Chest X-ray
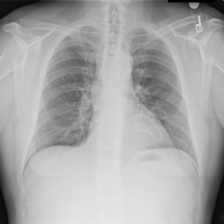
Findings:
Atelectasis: negative
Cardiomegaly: negative
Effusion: negative
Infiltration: negative
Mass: negative
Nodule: negative
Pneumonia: negative
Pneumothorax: negative
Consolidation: negative
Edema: negative
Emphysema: negative
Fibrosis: negative
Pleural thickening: negative
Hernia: negative